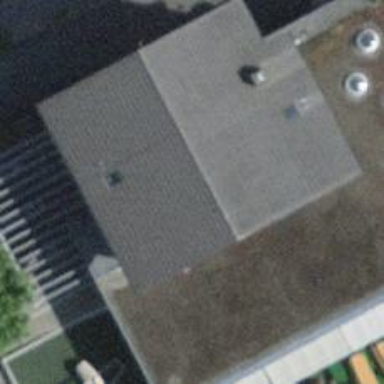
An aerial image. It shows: Restaurant.